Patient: sex F, age 68
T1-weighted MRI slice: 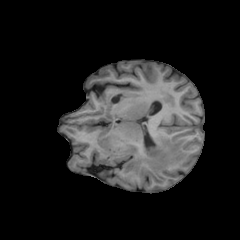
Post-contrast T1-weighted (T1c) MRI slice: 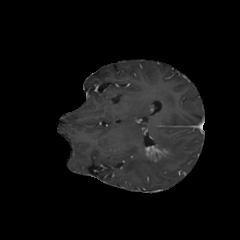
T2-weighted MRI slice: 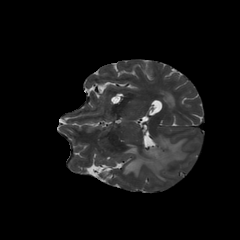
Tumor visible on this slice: yes
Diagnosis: Glioblastoma, IDH-wildtype
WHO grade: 4